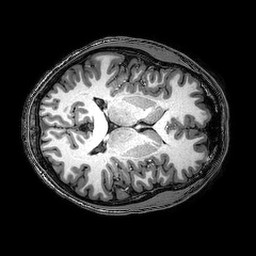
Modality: T1w
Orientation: axial
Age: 22
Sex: male
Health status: healthy
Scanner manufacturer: philips
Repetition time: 0.008131 s
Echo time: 0.00374 s